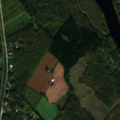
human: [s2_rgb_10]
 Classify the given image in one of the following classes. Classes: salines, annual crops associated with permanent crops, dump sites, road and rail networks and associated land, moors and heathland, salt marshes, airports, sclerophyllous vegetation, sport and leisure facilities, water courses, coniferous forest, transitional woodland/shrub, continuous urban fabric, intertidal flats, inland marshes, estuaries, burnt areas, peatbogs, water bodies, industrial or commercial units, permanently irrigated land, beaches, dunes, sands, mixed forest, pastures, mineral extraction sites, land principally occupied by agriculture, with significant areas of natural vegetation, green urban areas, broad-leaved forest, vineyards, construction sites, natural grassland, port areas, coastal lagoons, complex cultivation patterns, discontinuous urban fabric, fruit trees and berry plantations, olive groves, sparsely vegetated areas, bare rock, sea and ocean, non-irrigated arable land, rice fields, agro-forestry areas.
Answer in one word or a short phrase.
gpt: discontinuous urban fabric, green urban areas, coniferous forest, mixed forest, water courses